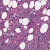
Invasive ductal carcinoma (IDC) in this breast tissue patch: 1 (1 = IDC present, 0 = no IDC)